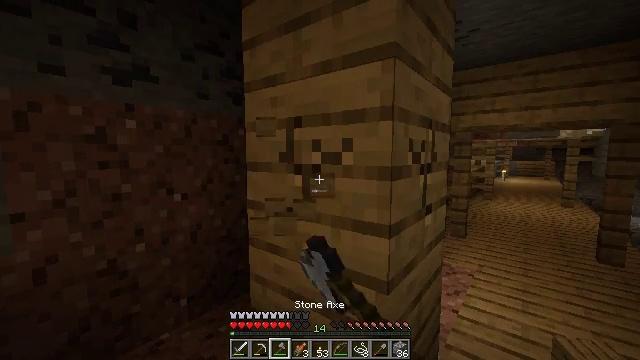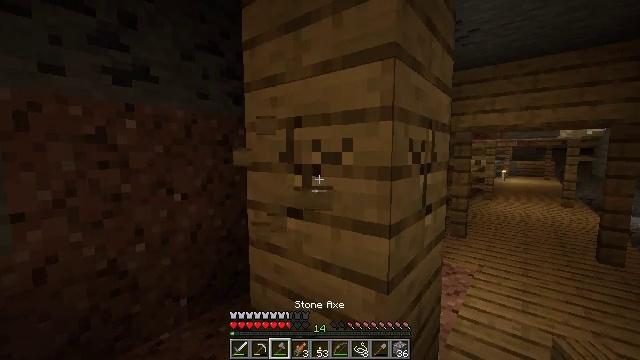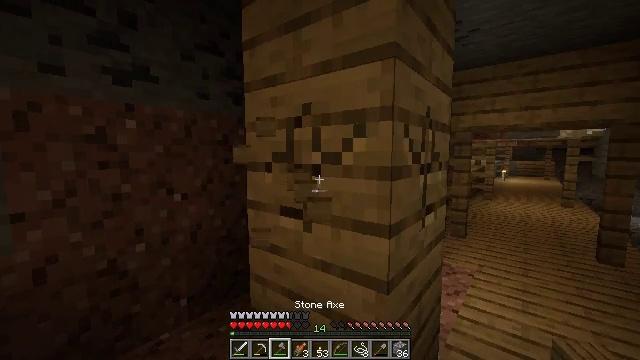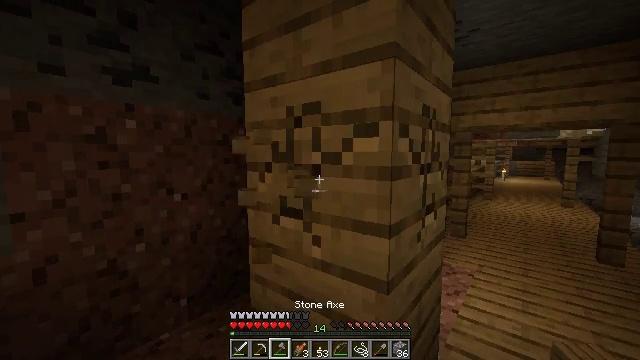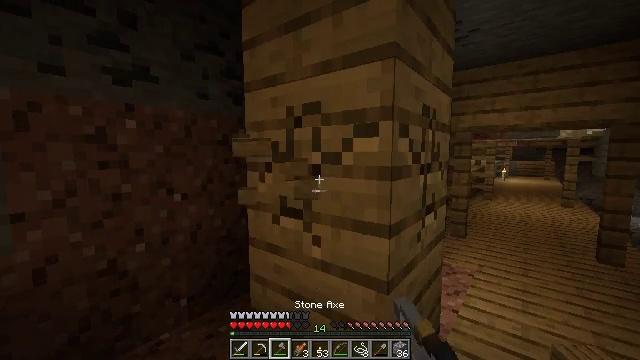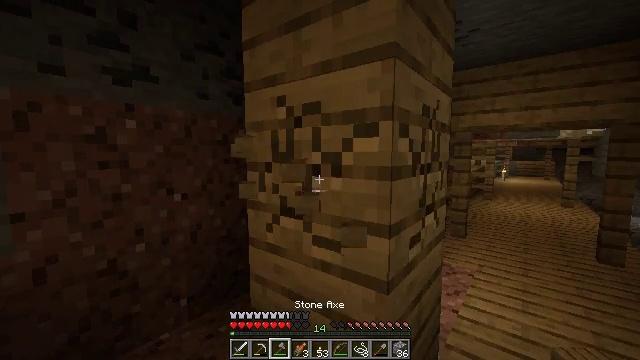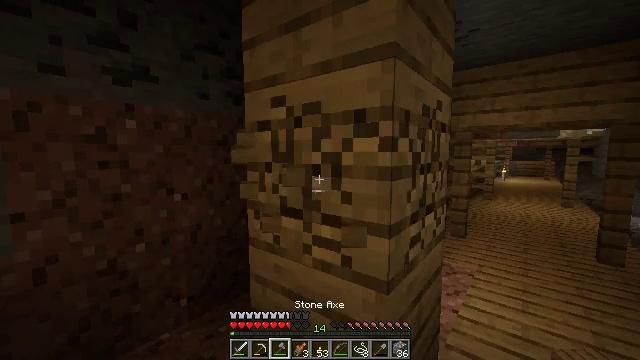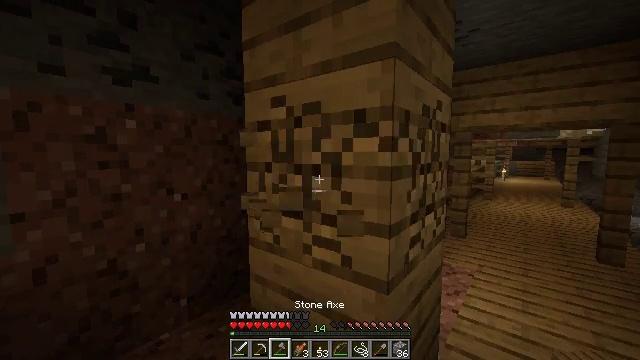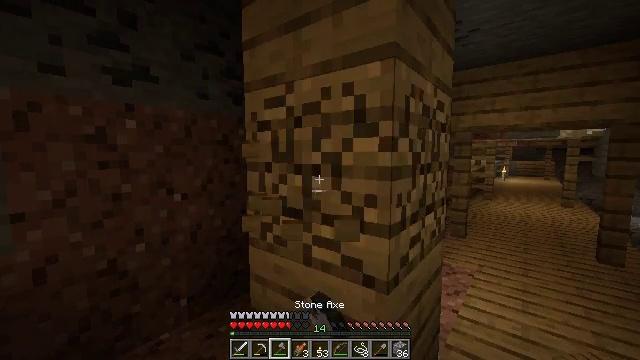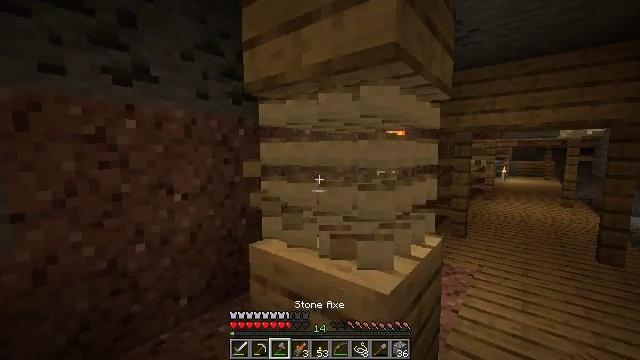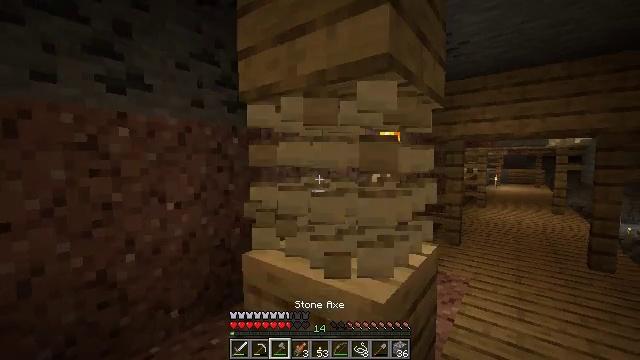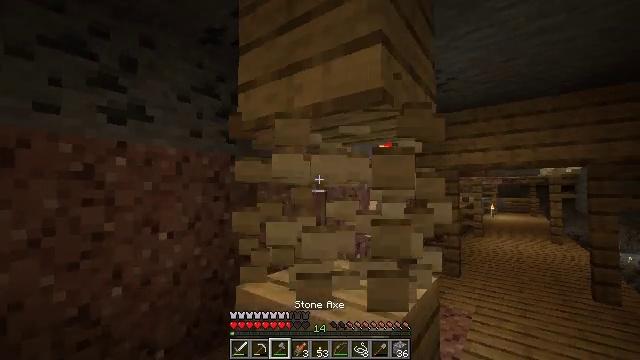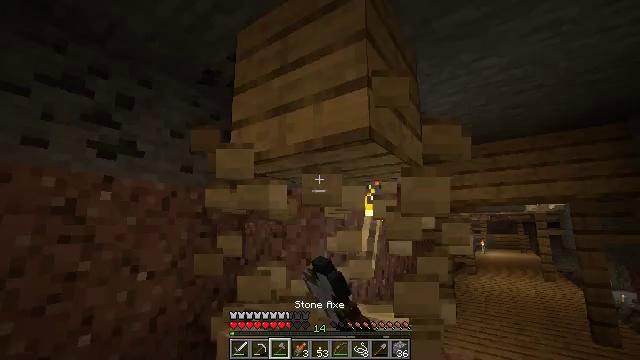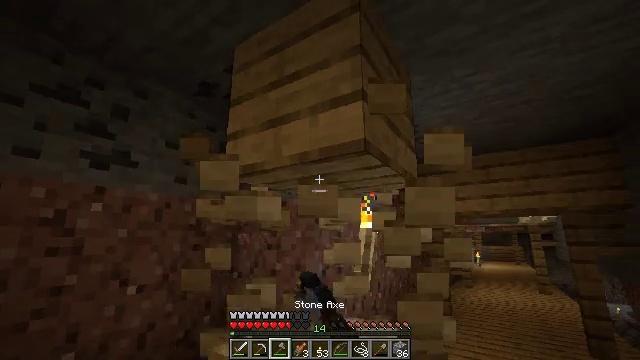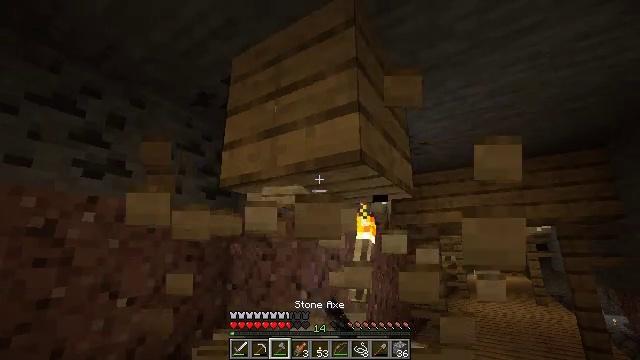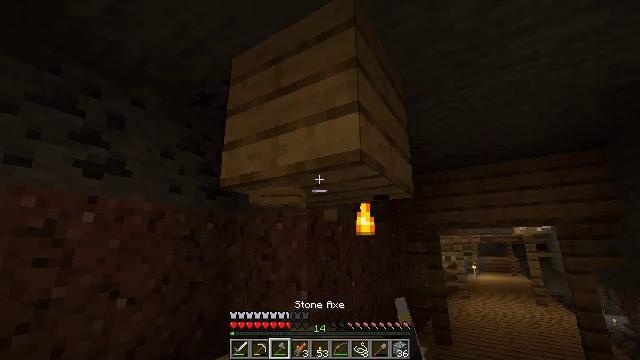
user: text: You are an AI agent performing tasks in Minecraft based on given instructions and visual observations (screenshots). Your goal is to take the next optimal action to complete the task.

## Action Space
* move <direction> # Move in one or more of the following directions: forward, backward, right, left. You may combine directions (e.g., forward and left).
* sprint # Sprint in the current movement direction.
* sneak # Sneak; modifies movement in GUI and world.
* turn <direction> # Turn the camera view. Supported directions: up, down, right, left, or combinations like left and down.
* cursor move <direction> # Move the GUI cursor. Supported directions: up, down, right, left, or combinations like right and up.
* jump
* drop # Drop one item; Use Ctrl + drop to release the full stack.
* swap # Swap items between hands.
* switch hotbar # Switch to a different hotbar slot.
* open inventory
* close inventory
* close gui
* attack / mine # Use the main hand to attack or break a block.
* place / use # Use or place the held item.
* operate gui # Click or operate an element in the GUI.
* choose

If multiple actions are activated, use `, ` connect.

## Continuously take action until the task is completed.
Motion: motion action
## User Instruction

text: Break the existing planks.
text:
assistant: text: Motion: attack / mine
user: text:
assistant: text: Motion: attack / mine
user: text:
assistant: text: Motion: attack / mine
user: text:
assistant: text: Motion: attack / mine
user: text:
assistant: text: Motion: attack / mine
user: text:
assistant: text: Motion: attack / mine
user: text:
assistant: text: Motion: attack / mine
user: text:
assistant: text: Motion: attack / mine
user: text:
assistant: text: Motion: attack / mine
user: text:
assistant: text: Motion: turn right and up, attack / mine
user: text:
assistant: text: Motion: turn up, attack / mine
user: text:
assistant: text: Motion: turn right and up, attack / mine
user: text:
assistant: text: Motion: turn right and up, attack / mine
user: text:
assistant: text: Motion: turn up, attack / mine
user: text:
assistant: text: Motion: attack / mine
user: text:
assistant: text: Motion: attack / mine
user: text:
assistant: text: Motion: attack / mine
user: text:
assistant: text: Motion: attack / mine
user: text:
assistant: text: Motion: attack / mine
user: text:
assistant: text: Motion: attack / mine
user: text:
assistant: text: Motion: attack / mine
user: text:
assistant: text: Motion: attack / mine
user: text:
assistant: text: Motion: attack / mine
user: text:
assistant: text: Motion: attack / mine
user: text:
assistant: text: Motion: attack / mine
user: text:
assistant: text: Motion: attack / mine
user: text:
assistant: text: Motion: attack / mine
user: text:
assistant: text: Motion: attack / mine
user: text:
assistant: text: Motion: attack / mine
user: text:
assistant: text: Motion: attack / mine